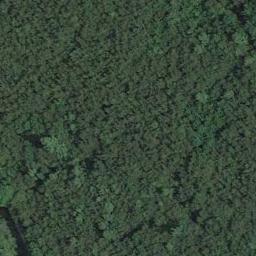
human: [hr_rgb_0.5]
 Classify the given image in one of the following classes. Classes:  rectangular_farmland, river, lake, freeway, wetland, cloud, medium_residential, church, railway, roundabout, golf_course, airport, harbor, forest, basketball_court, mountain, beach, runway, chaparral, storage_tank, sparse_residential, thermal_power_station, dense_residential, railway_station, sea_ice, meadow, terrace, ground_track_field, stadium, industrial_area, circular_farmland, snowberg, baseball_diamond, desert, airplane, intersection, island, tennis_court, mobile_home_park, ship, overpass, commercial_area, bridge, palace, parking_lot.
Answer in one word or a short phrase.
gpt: forest